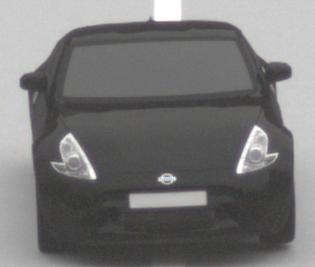
Make: Nissan
Model: 370Z Coupé
Detailed model: 370Z (Z34) Coupé
Model produced from: 2009/12
Model produced until: 2013/03
Doors: 3
Color: black
Road condition: dry road
Daytime: midday
Contrast: low contrast